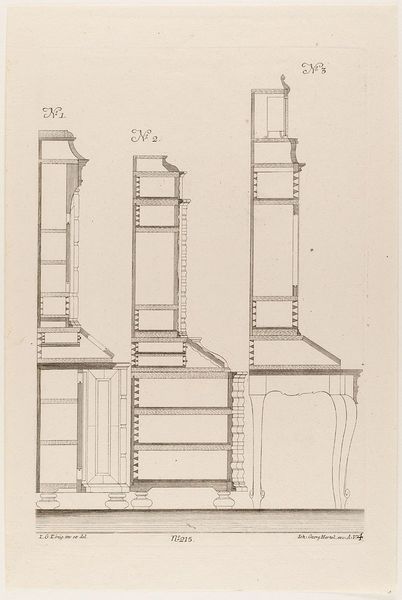
Titel: Drei Querschnitte von Sekretären
Künstler: Johann Gottlieb König
Standort: Hamburg
Institution: Museum für Kunst und Gewerbe Hamburg
Schlagwörter: holz, beine, schrift, schrank, lehne, grafik, graphik, fotografie, photographie, höhe, sprossen, druckgraphik, druckgrafik, stich, kunstgewerbe, knauf, sitzfläche, kupferstich, kunsthandwerk, streben, querschnitt, hausrat, reproduktionen, industriedesign, druckerzeugnisse, nr, möbel, sekretär, ornamentstich, eskizze stuhl stühle